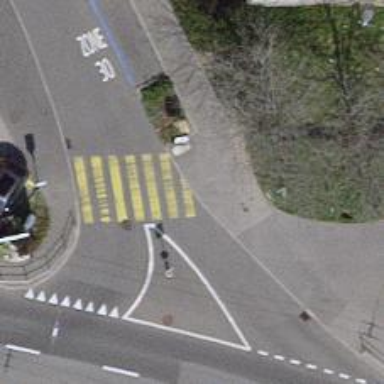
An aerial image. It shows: Kerb barrier.